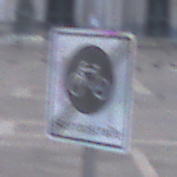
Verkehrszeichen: EndeFahrradstrasse
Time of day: SunriseSunset
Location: Outdoor (Urban)
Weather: PartlyCloudy
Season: NotSpecified
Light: Natural